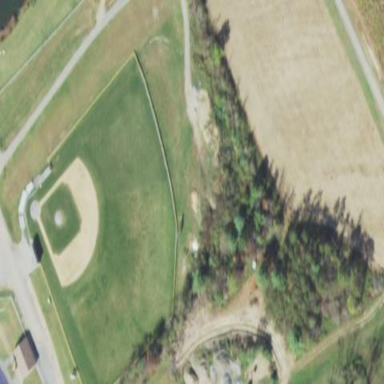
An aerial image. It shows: Baseball pitch for leisure and sports activities.